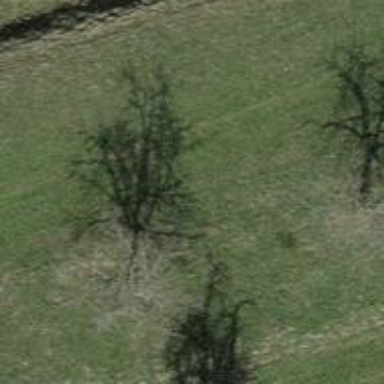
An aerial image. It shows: Single tag "natural: tree."